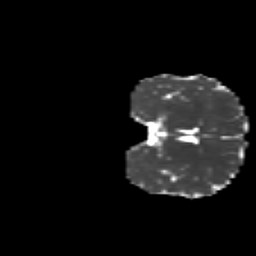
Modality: MD
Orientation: coronal
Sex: female
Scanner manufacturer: siemens
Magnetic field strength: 3 T
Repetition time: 5 s
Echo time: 0.071 s